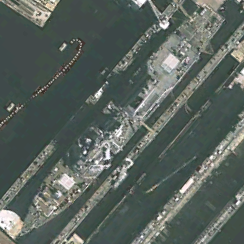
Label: destroyer